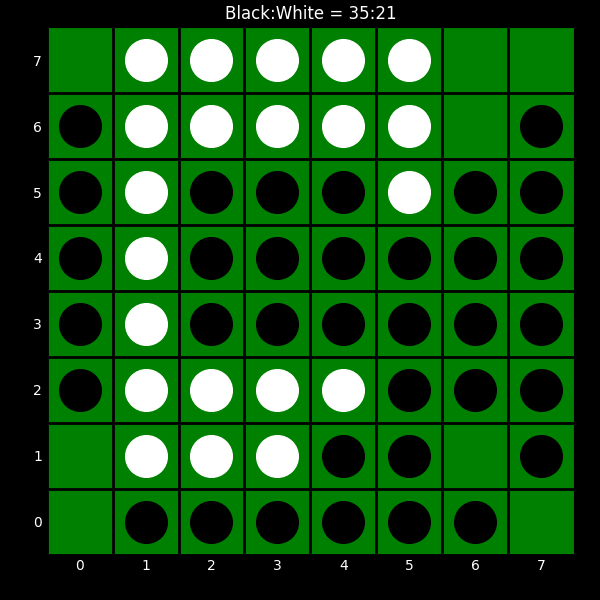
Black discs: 35
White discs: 21